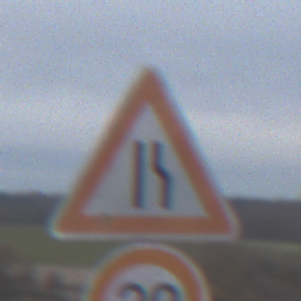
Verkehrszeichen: EinseitigVerengteFahrbahnRechts
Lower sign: Geschwindigkeit20
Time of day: MorningAfternoon
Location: Outdoor (Suburban)
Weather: Overcast
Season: NotSpecified
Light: Natural